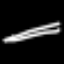
Label: pencil